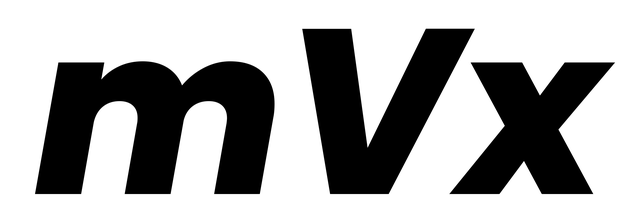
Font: Poppins-ExtraBoldItalic